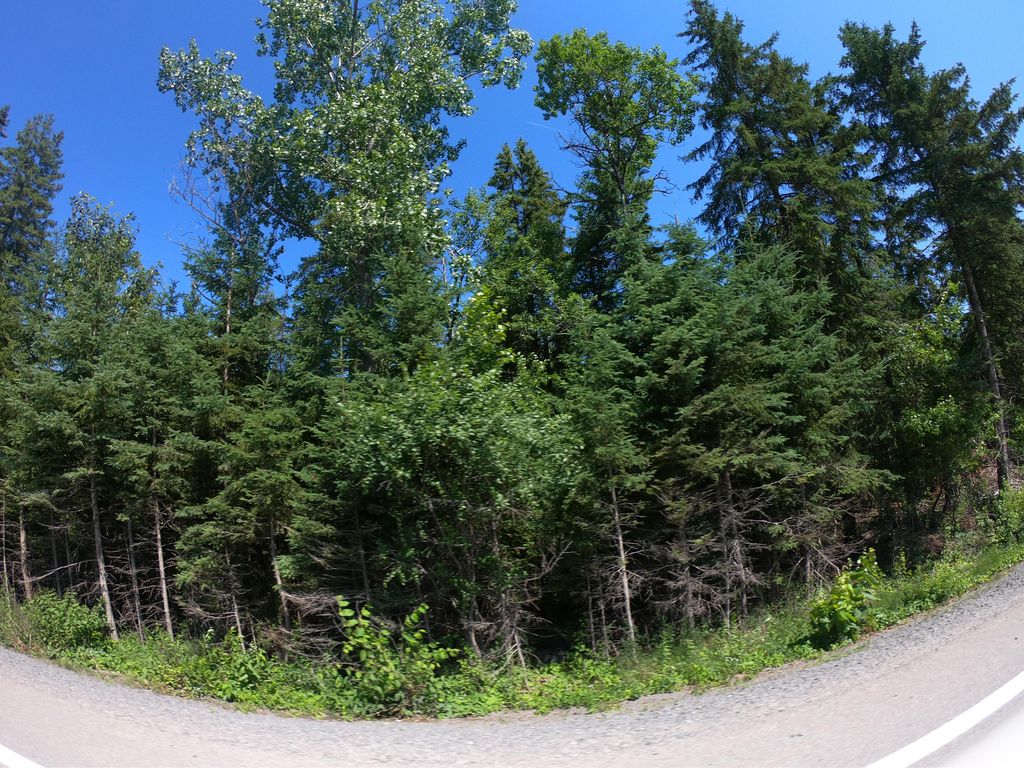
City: ottawa-gatineau